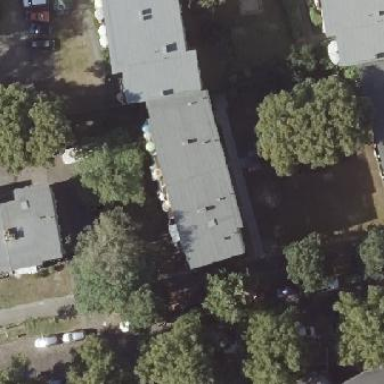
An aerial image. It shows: Building with apartments and flat roof.